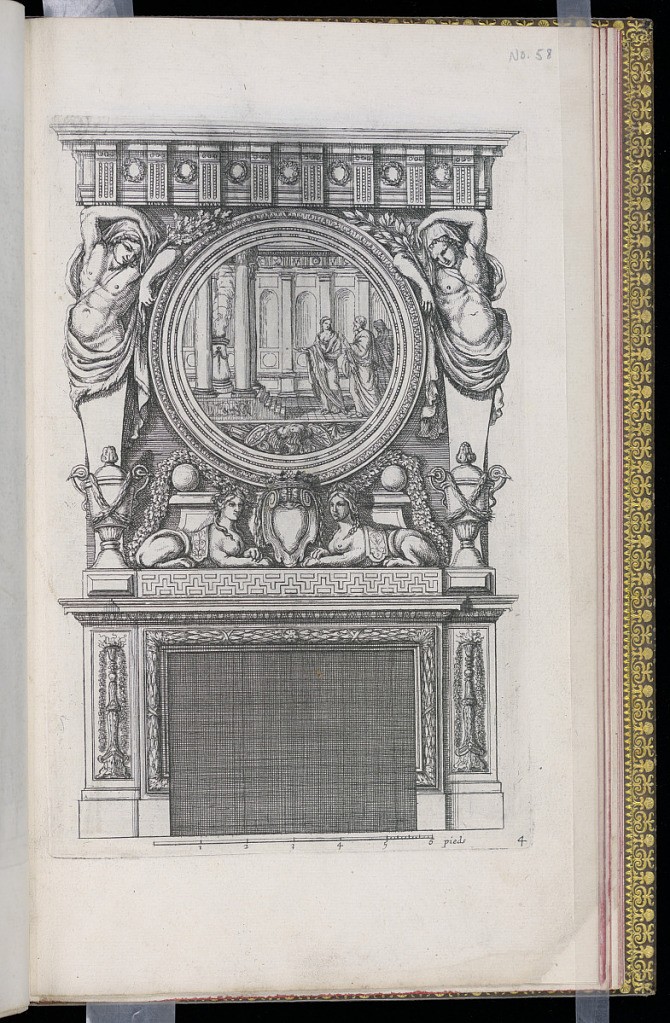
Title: Chimney Piece Design
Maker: D. Antoine Pierretz, French, active 1647
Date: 1647-55
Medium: Etching on laid paper
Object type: Print
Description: Design for a chimney piece (fireplace, mantel and overmantel) with classical motifs. The mantel is framed by a leaf and ribbon sculpted molding, flaming vases, and egg and dart molding. The overmantel features a geometric meander frieze, two vases, sphynx, a cartouche, a round medallion depicting the interior of a classical temple with figures, framed by herms (male torsos on top of tapered pedestal), supporting a cornice frieze of brackets and crowns. A scale below. The plate is numbered.